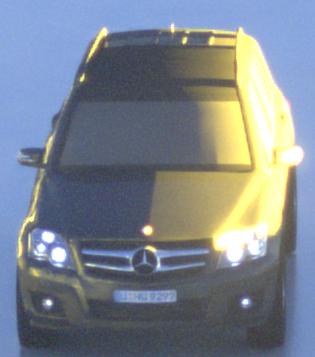
Make: Mercedes-Benz
Model: GLK 280
Detailed model: GLK-Class (204)
Model produced from: 2008/10
Model produced until: 2009/04
Doors: 5
Color: gray
Road condition: wet road
Daytime: sunrise or sunset
Contrast: high contrast